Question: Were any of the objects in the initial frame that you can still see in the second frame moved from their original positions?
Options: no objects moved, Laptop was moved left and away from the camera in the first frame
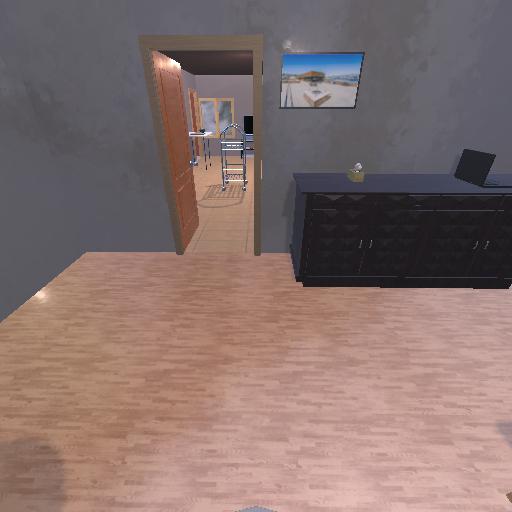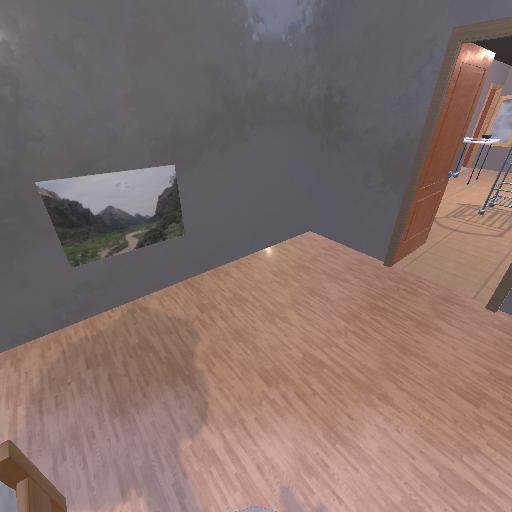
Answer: no objects moved